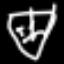
Label: diamond